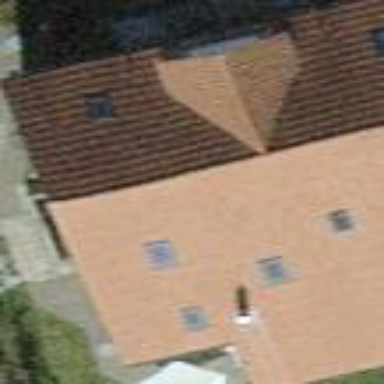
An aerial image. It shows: Semi-detached house.